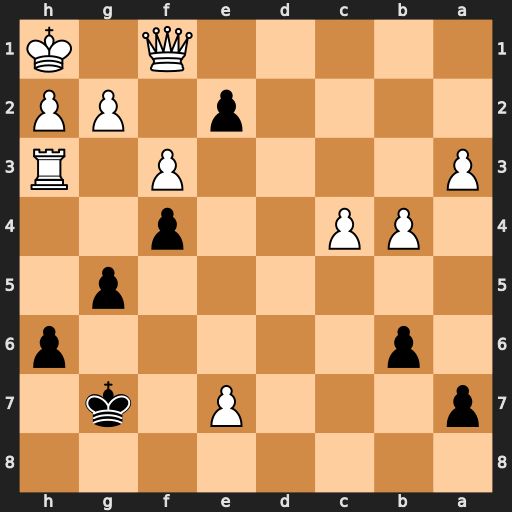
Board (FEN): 8/p3P1k1/1p5p/6p1/1PP2p2/P4P1R/4p1PP/5Q1K
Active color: b
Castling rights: -
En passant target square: -
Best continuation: exf1=Q#